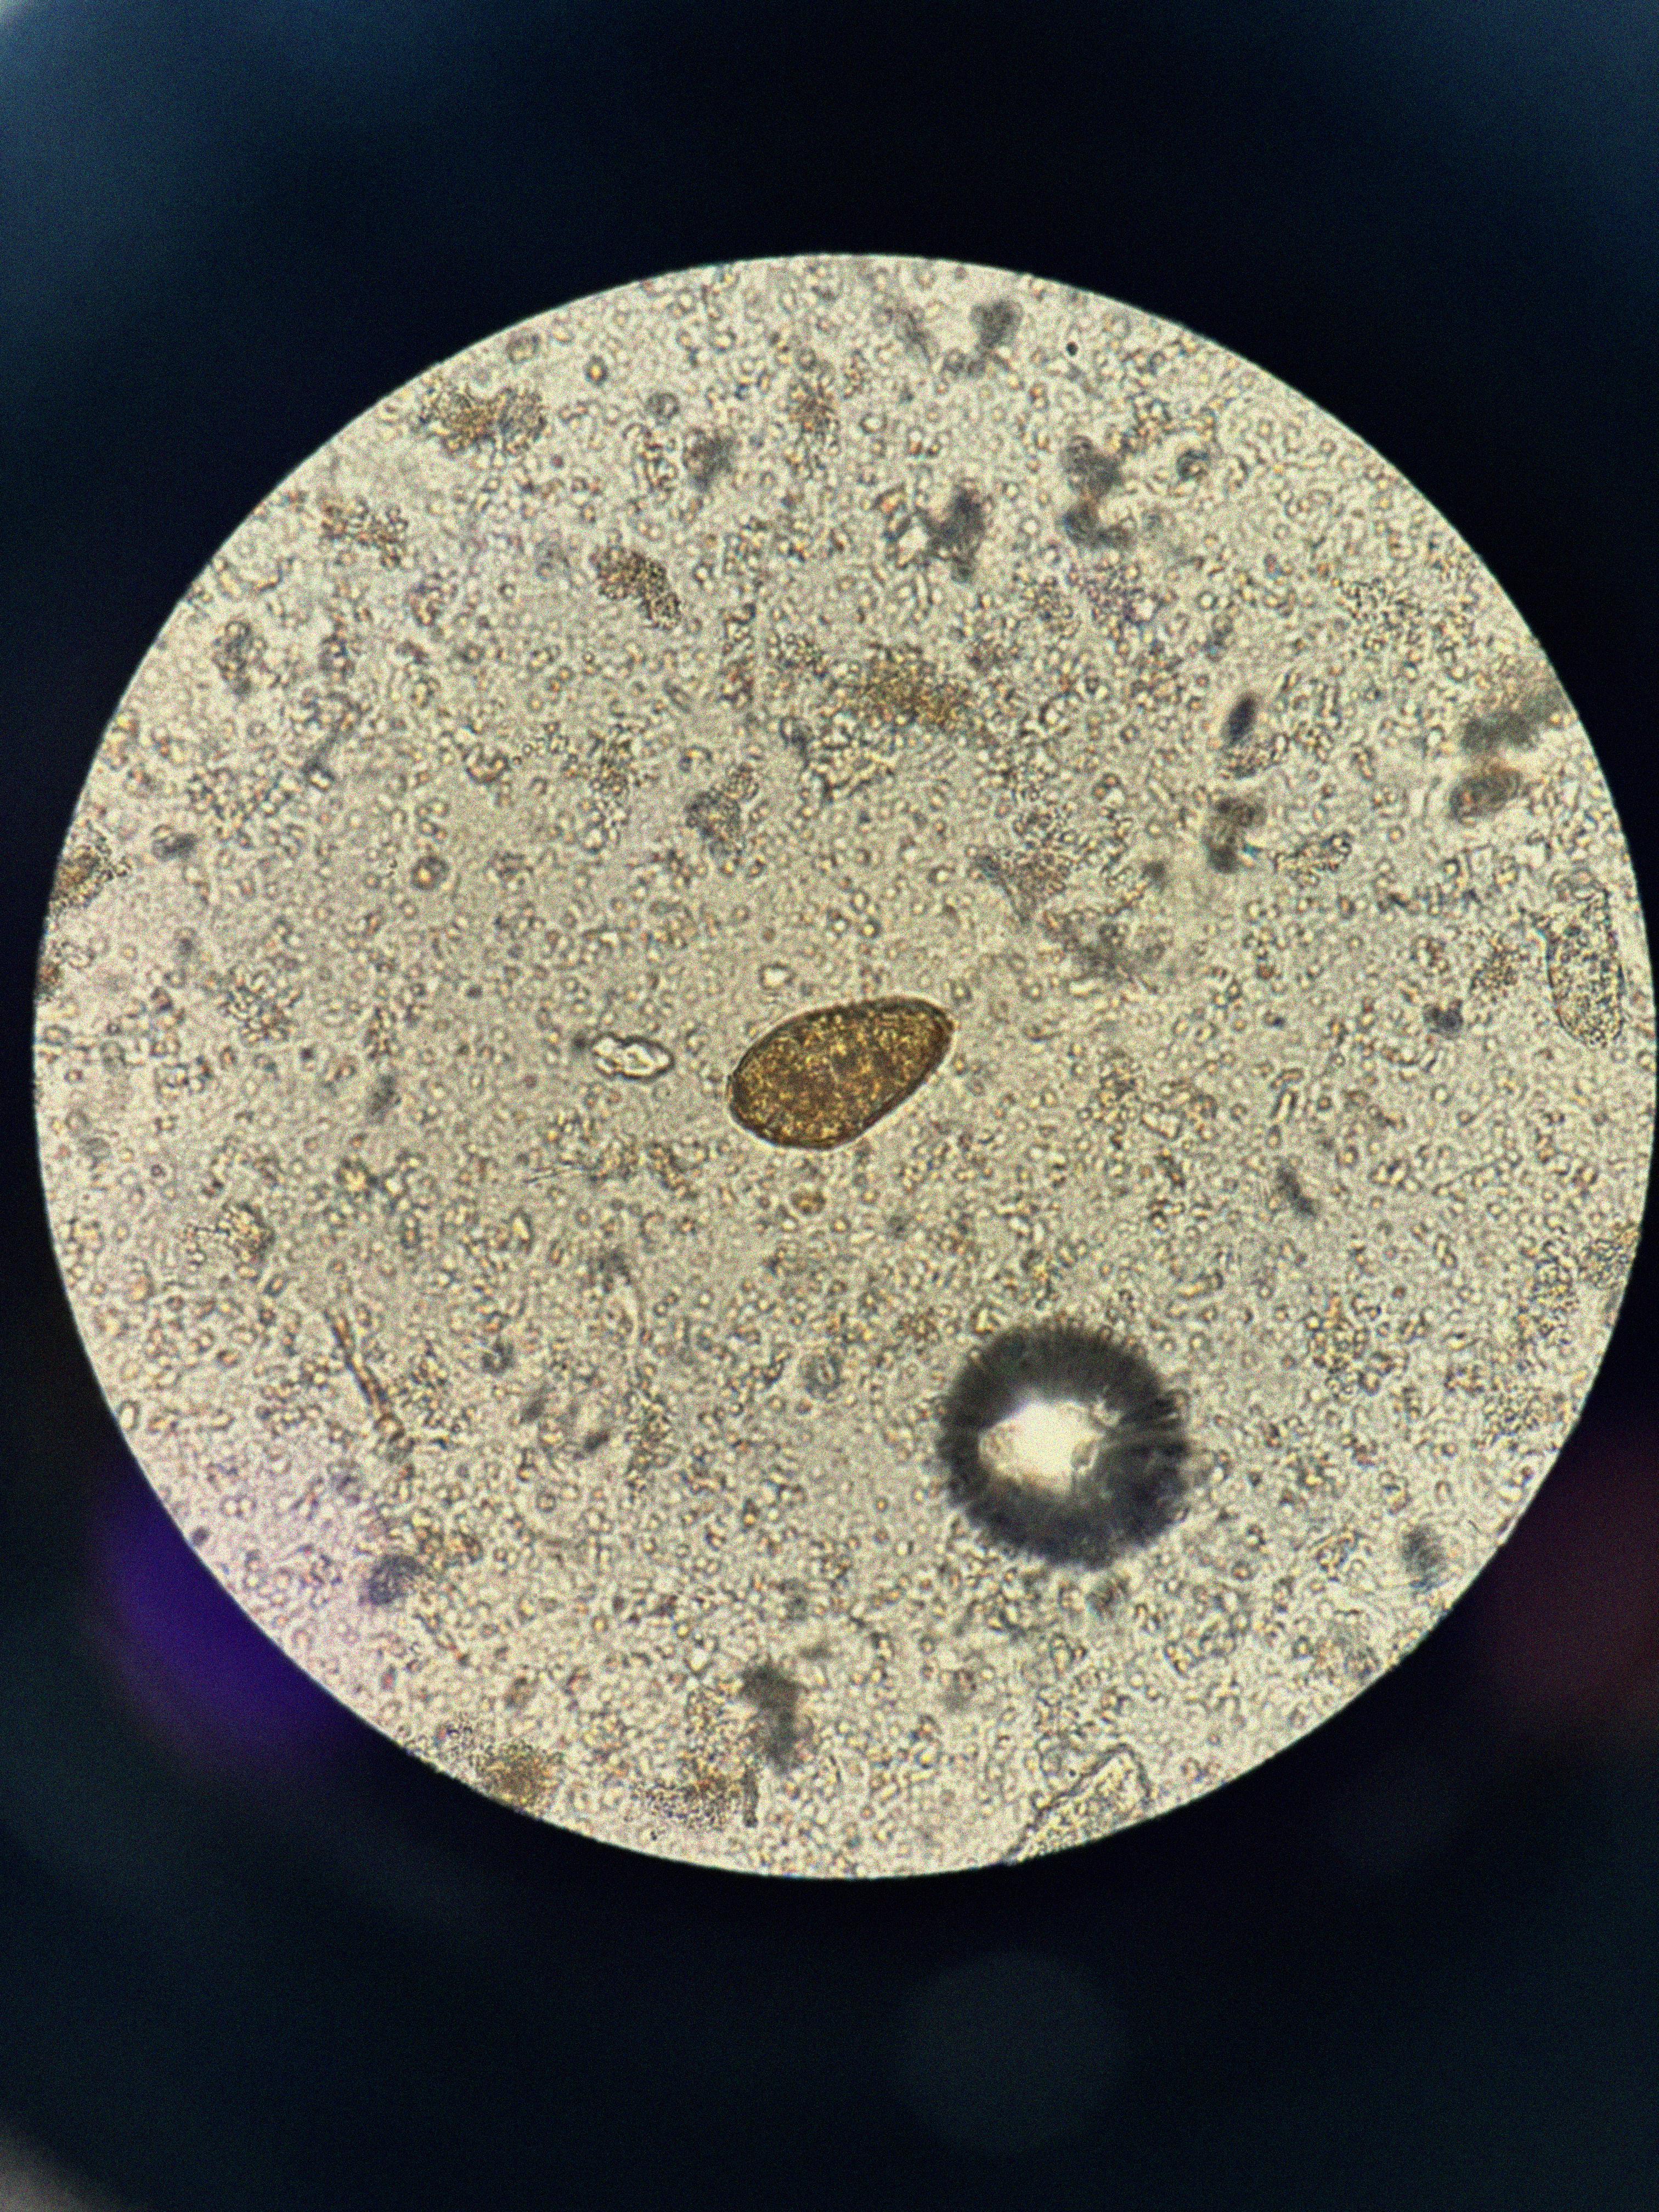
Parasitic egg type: Paragonimus spp